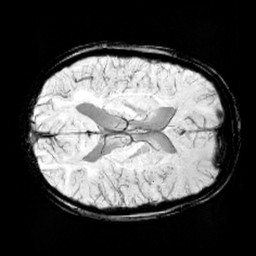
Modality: minIP
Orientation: axial
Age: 11
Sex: male
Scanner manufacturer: siemens
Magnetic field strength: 3 T
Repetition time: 0.027 s
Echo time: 0.02 s